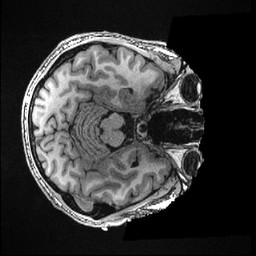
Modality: T1w
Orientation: axial
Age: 26
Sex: male
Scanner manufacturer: ge
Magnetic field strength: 3 T
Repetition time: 0.008096 s
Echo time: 0.003548 s